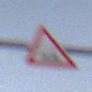
Verkehrszeichen: UnebeneFahrbahn
Umgebung: Outdoor, Nature
Tageszeit: SunriseSunset
Wetter: PartlyCloudy
Licht: Natural
Jahreszeit: NotSpecified
Kontrast: LowContrast